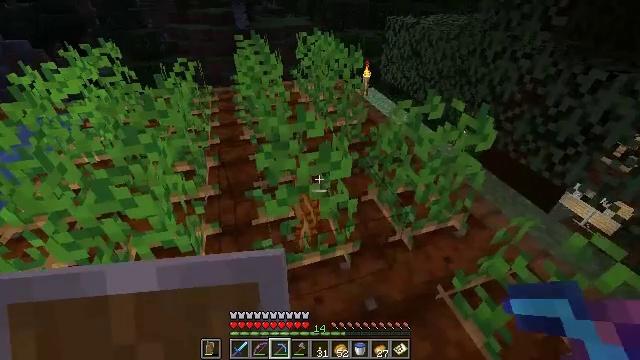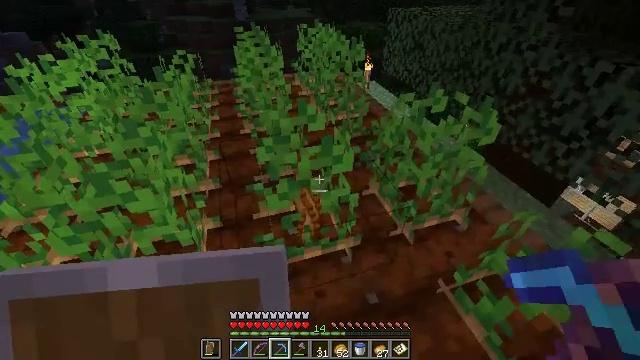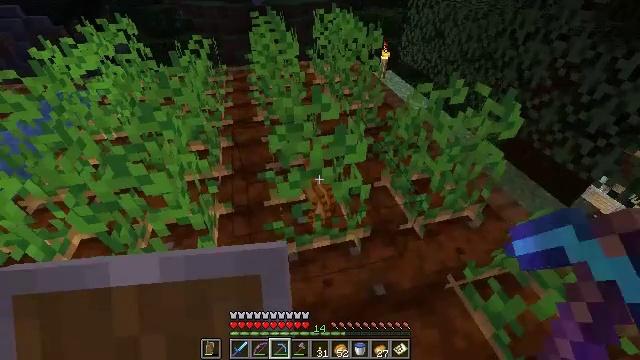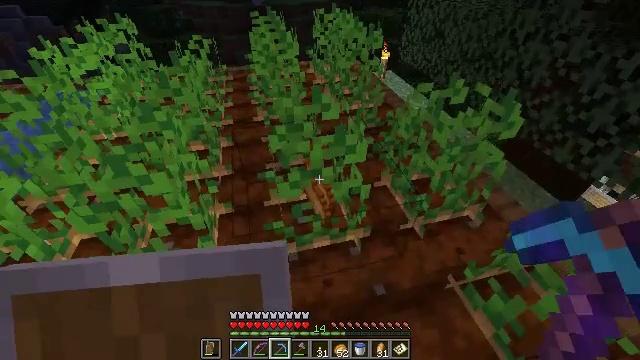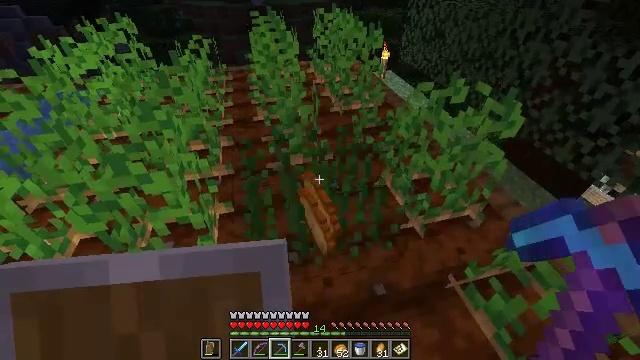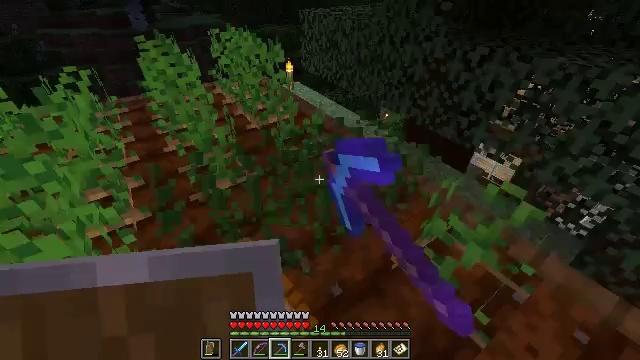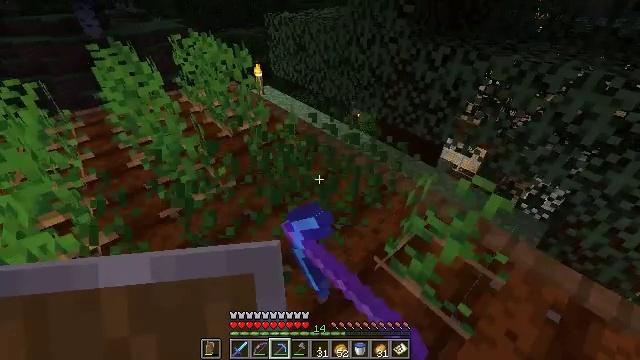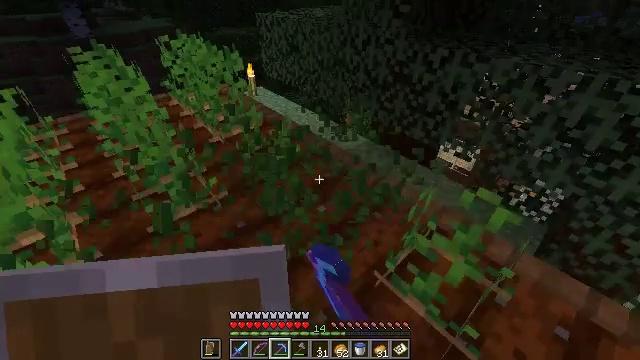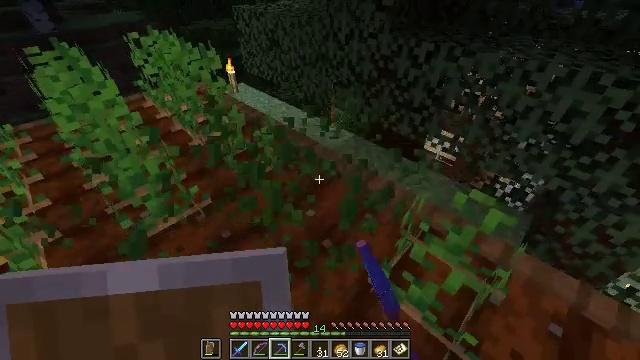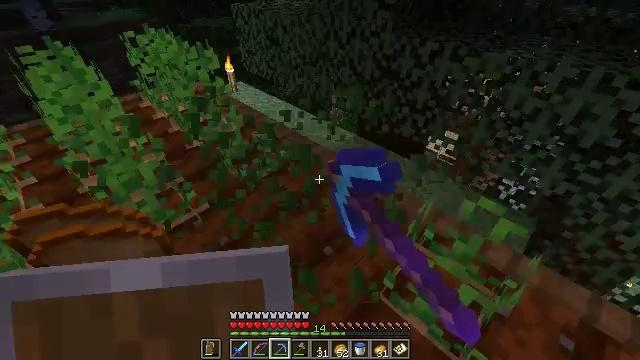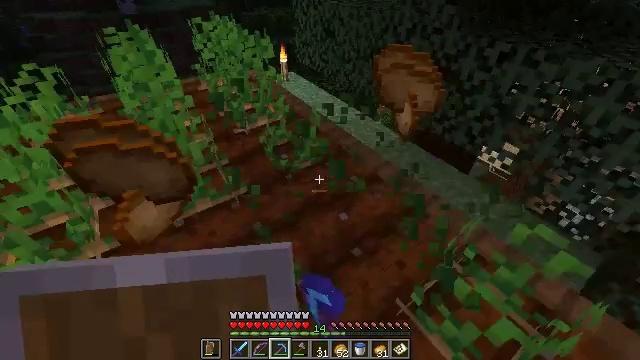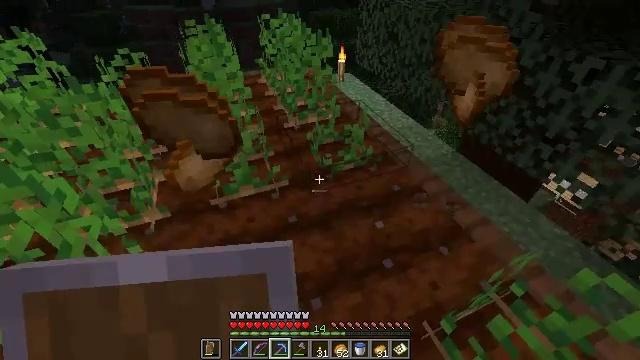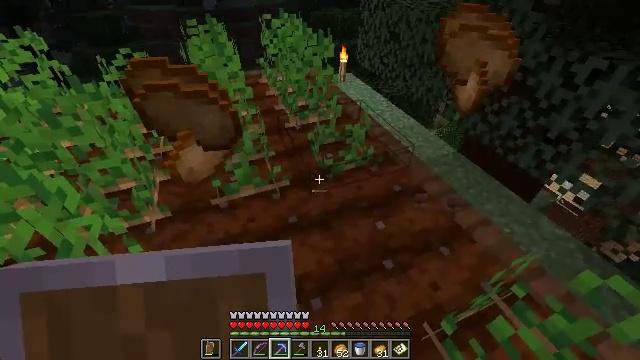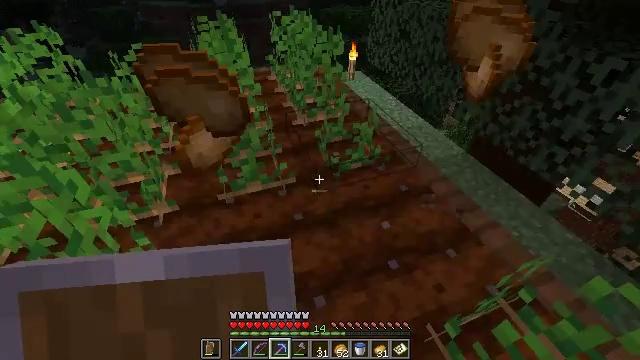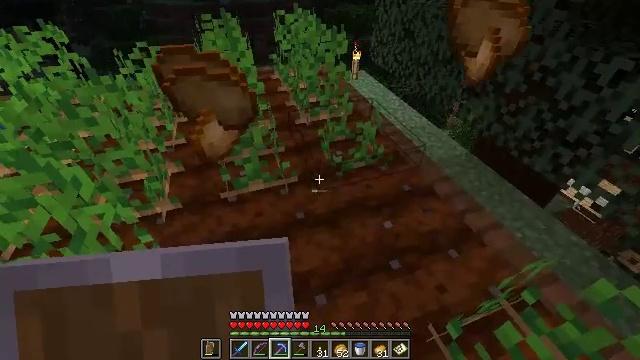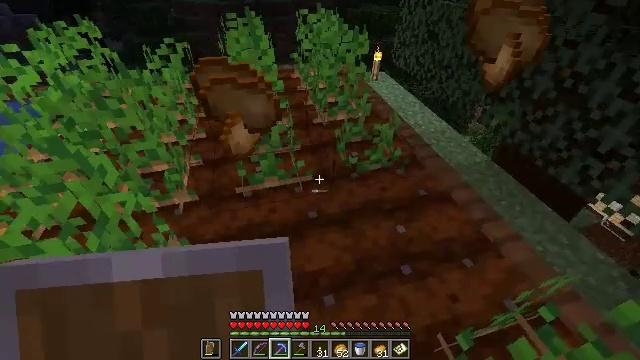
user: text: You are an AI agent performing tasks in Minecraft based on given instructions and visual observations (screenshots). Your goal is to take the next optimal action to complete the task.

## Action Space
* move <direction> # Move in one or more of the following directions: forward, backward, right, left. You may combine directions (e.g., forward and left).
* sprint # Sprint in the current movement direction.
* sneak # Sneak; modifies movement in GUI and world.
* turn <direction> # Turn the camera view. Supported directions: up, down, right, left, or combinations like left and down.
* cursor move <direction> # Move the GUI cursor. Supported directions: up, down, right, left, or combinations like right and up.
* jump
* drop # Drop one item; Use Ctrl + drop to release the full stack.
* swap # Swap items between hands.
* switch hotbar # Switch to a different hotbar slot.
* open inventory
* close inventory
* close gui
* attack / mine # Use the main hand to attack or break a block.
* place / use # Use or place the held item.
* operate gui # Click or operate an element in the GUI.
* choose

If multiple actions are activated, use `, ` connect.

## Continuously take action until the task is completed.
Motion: motion action
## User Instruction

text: Collect potatoes from the garden.
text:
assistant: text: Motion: turn down
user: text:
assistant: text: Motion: turn left and down
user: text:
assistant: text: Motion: no_op
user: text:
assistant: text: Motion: attack / mine
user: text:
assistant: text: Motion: turn right and up, attack / mine
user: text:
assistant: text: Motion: move forward, turn right
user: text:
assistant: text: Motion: move forward, turn right
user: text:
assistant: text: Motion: turn right and down, attack / mine
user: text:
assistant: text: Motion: attack / mine
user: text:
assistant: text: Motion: turn left and down
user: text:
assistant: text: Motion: turn left
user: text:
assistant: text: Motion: no_op
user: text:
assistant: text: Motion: turn left
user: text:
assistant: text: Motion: no_op
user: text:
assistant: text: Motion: turn left
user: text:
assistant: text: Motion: move forward, turn left and up
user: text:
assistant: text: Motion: move forward, turn left and up
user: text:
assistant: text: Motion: move forward
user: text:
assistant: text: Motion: move forward, turn up
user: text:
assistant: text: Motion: move forward and move right
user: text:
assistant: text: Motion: move forward and move right
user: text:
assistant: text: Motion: move forward and move right, turn down
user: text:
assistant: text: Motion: move forward, turn right and down
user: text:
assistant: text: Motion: move forward, turn right
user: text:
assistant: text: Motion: turn down, attack / mine
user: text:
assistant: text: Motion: turn left, attack / mine
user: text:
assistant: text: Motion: turn left
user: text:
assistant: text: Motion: turn left
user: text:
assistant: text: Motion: no_op
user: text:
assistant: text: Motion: move forward, attack / mine